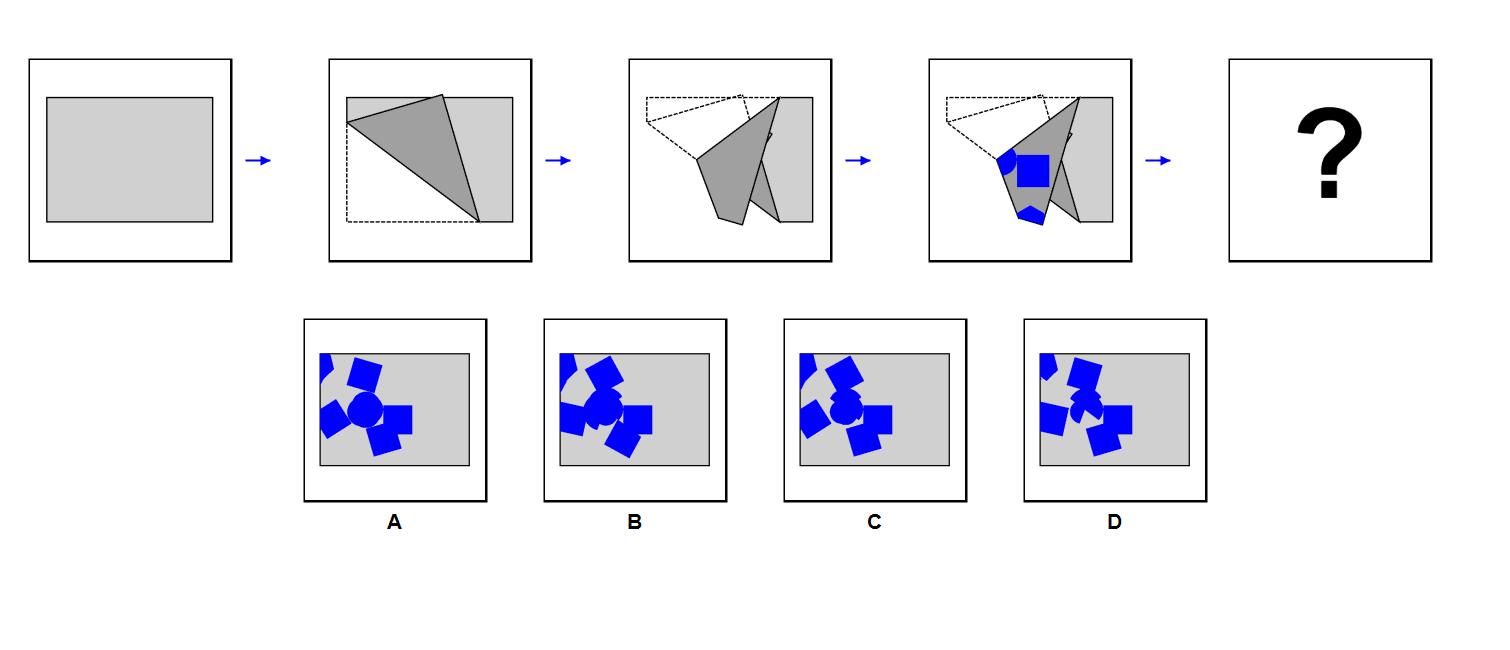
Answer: A